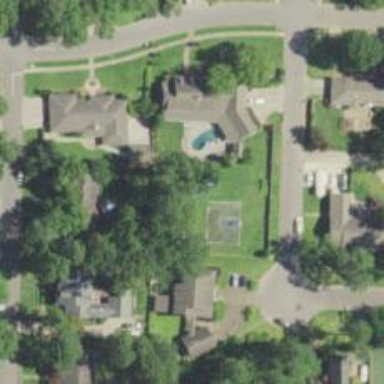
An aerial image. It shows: Neighborhood.